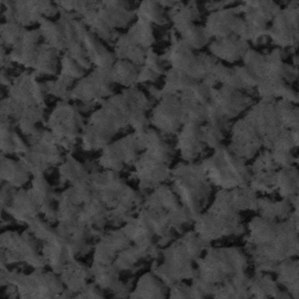
Label: frost